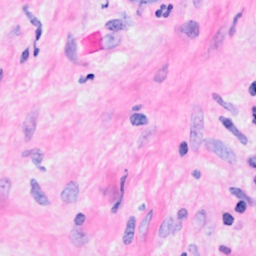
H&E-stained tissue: Breast